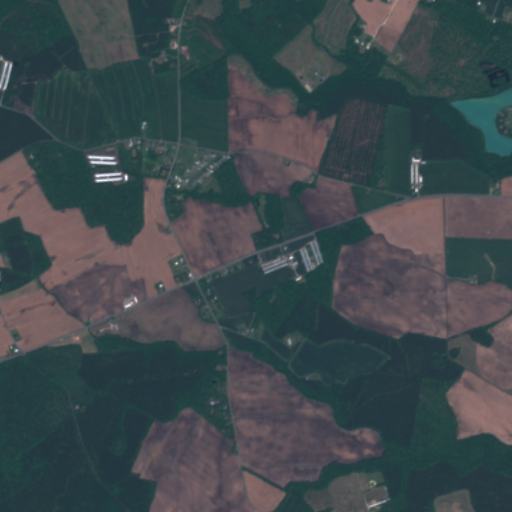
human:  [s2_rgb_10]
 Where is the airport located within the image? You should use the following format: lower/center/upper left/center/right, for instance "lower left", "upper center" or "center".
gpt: There is no airport in the image.